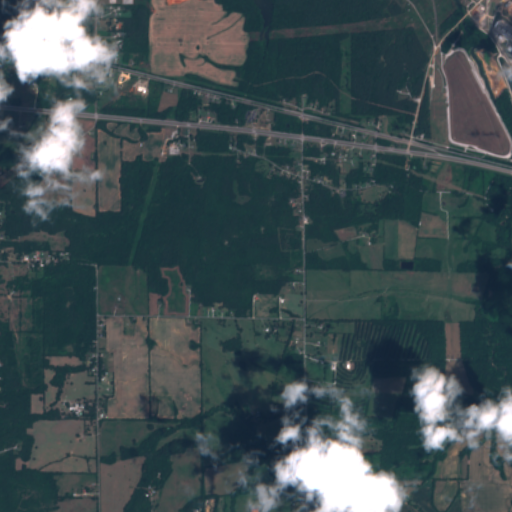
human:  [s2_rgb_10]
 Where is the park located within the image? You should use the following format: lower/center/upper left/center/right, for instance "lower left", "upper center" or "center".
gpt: The park is located in the upper left of the image.
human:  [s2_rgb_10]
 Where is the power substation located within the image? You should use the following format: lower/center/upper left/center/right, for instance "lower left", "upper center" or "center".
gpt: The power substation is located in the upper left of the image.
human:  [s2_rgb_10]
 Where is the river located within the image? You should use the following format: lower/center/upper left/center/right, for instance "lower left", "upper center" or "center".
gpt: The river is located in the upper right of the image.
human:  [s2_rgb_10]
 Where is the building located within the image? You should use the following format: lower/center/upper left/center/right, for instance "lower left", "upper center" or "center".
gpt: There is no building in the image.